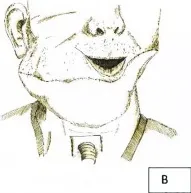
A, b, c: Illustration of the surgical reconstruction and clinical appearance. The arrow points at the remaining base of the tongue.
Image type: radiology (ct)